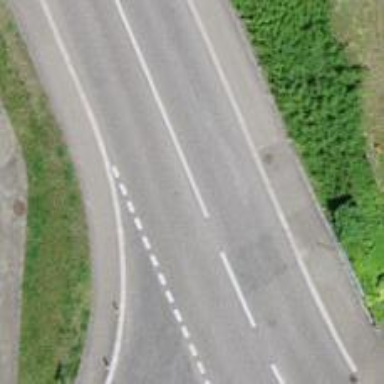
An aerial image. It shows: Asphalt road classified as tertiary.